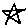
Label: star